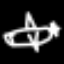
Label: airplane